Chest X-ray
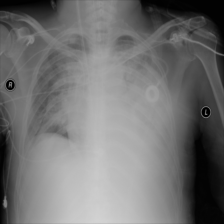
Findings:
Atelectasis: negative
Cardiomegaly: negative
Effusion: positive
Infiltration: positive
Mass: positive
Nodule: negative
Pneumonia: negative
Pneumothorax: negative
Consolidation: positive
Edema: negative
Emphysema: negative
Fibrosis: negative
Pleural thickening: negative
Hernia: negative